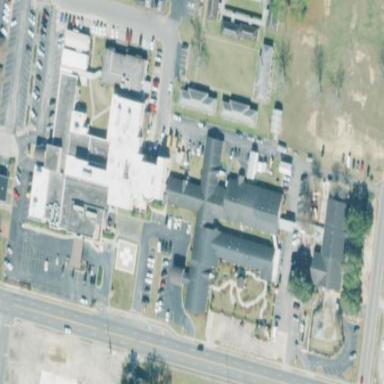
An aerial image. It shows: Hospital with helipad.